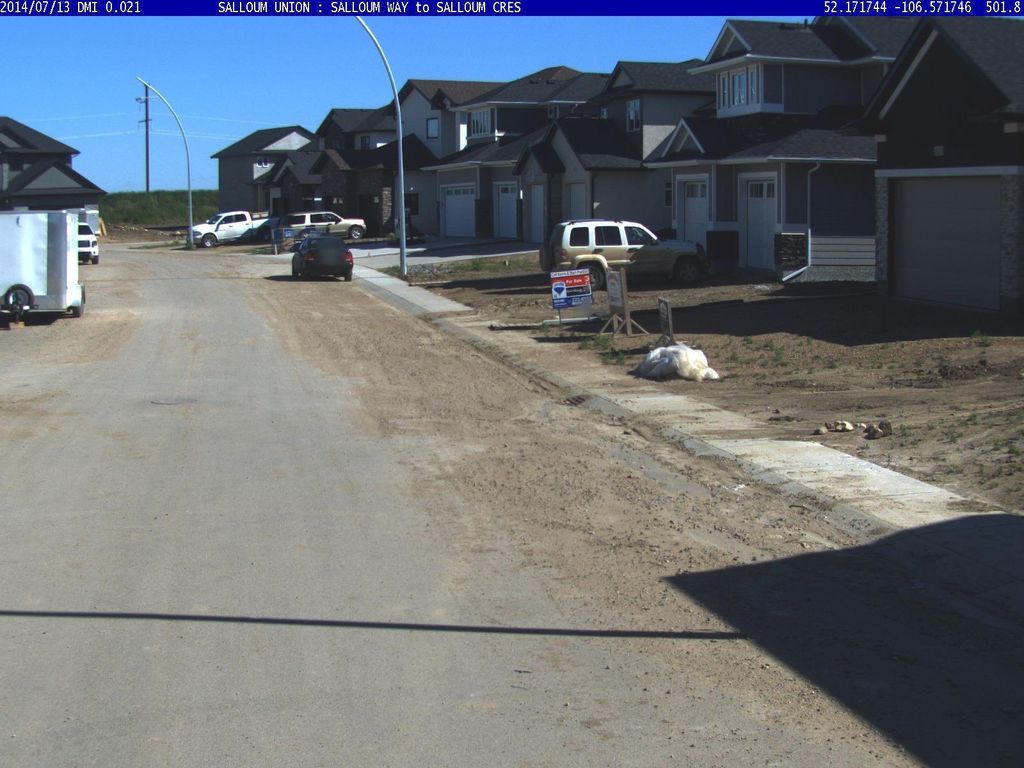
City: saskatoon